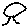
Label: tree